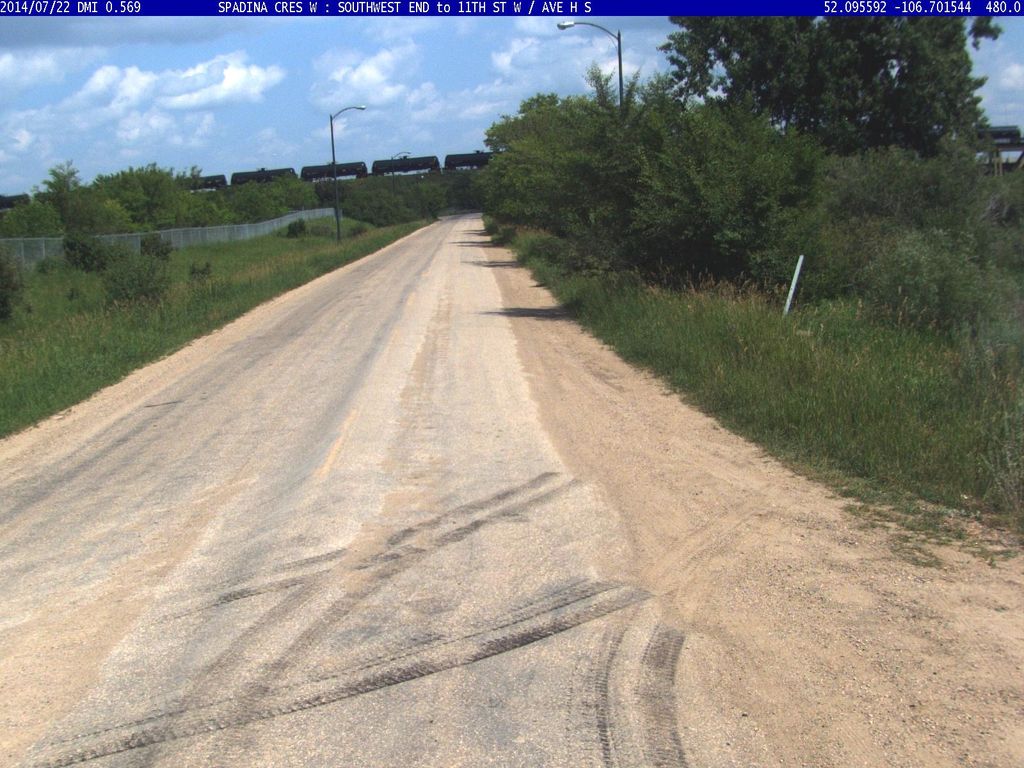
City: saskatoon